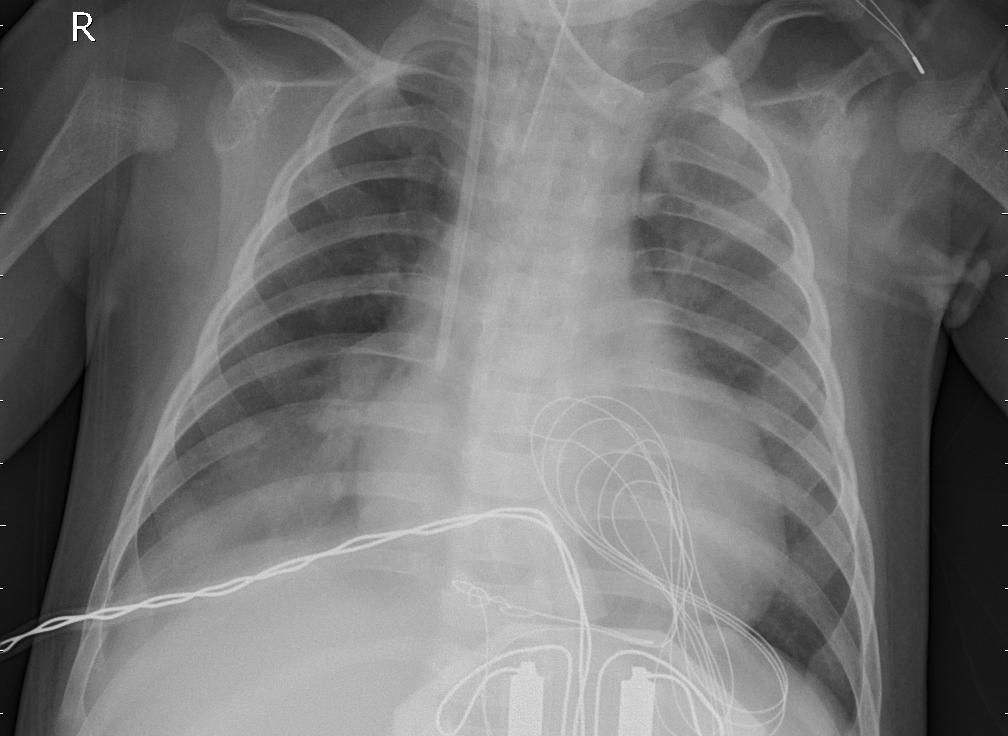
Diagnosis: PNEUMONIA